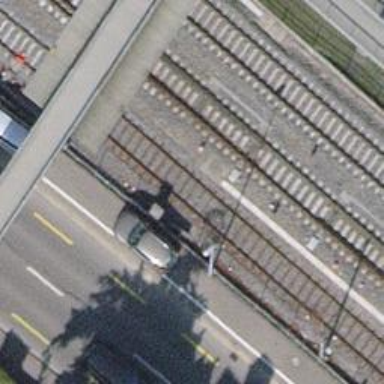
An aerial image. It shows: Railway switch.